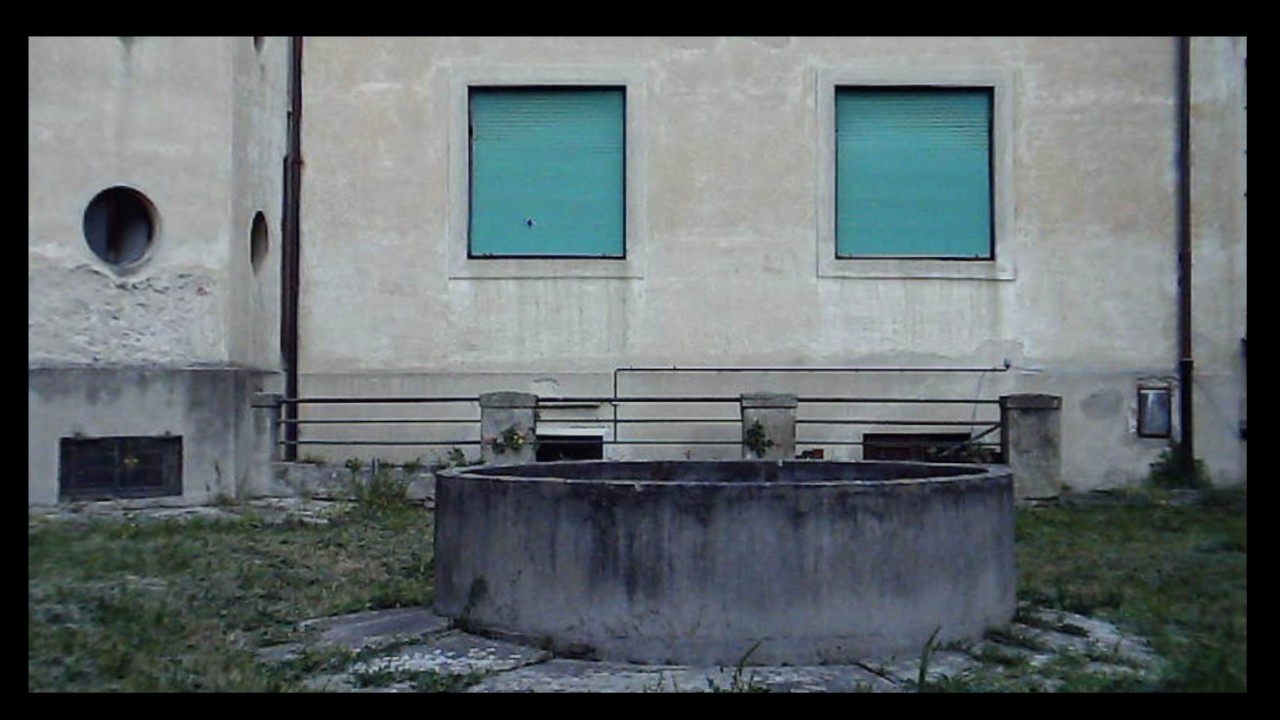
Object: Betafpv air75